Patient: sex M, age 55
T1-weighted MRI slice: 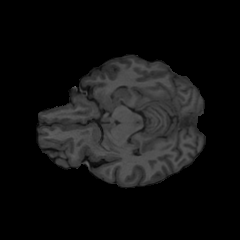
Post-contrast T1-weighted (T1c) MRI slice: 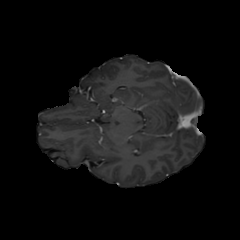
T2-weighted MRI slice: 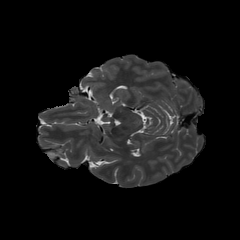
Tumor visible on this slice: no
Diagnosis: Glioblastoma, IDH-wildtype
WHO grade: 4